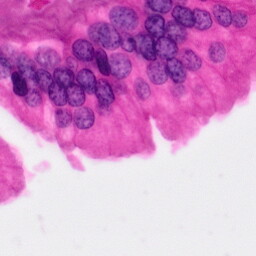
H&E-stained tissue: Pancreatic